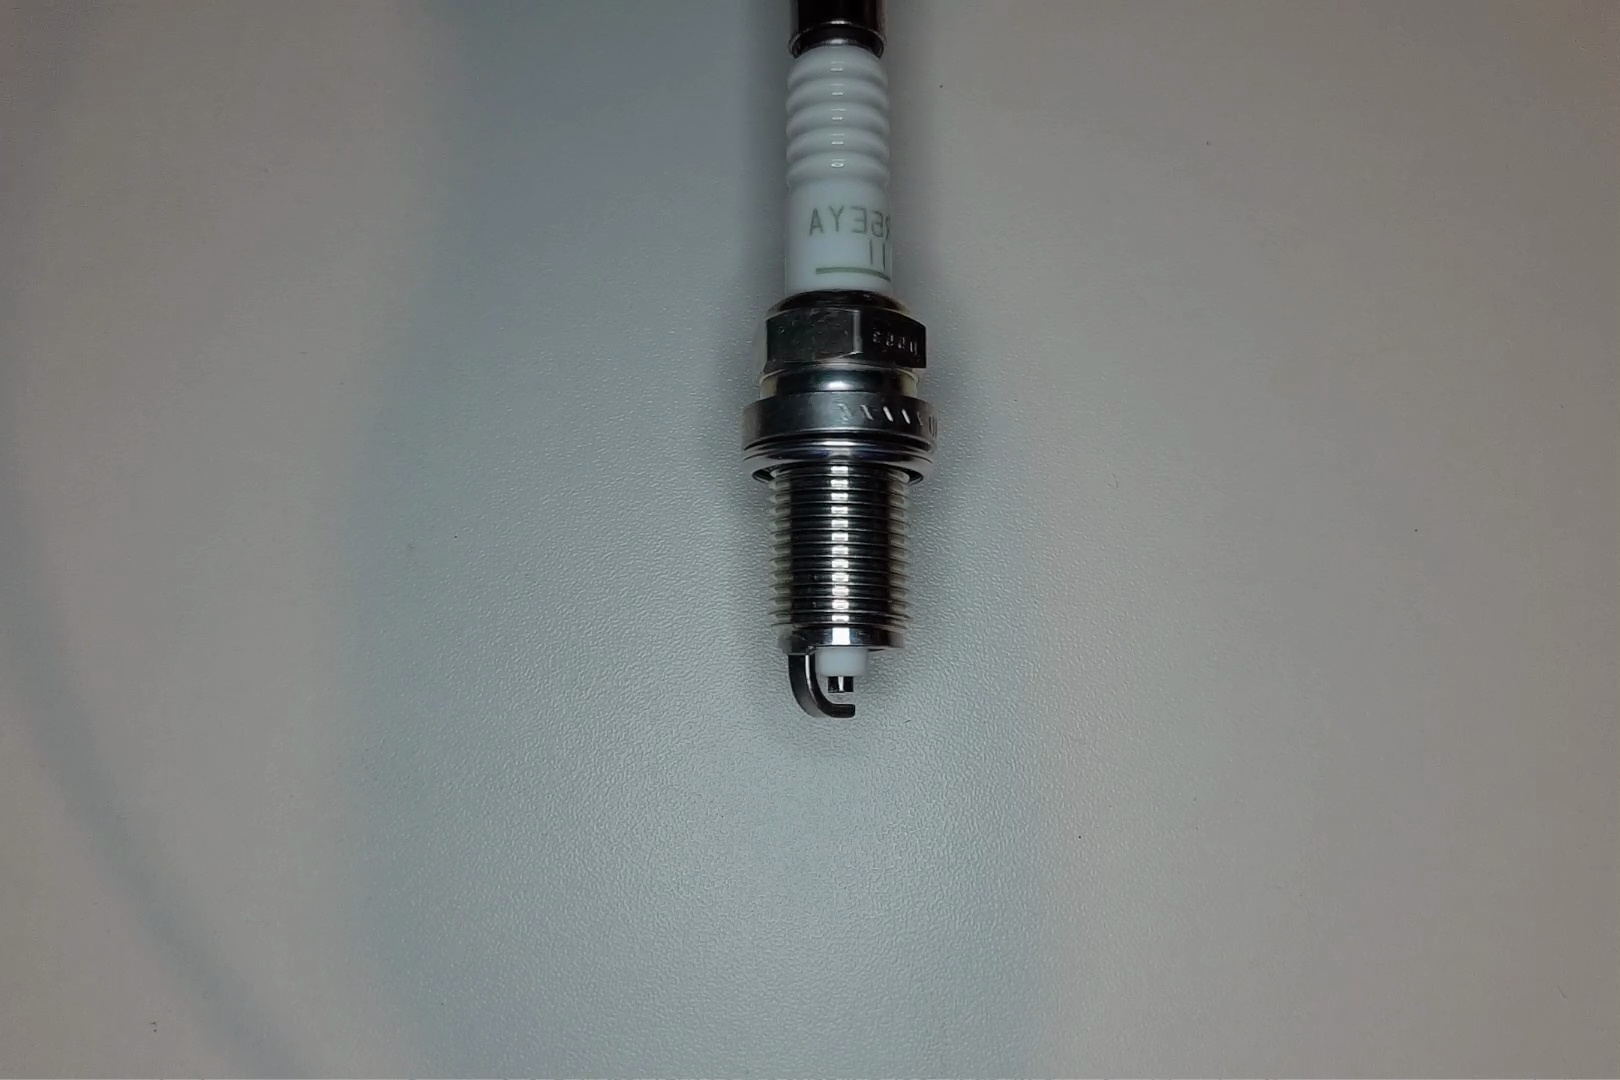
Label: no anomaly